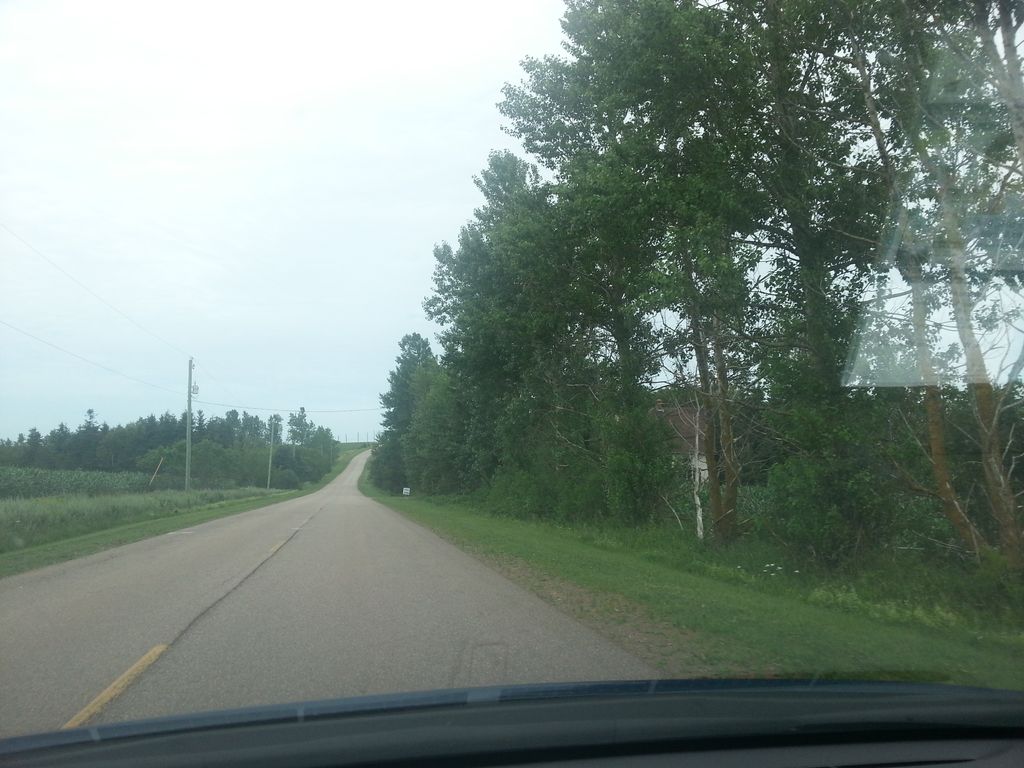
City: charlottetown